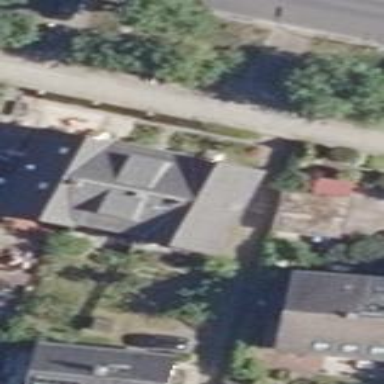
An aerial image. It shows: Garage building.